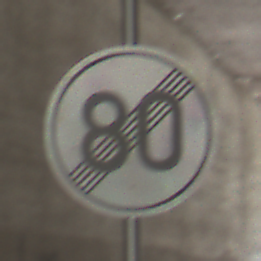
Verkehrszeichen: EndeGeschwindigkeit80
Umgebung: Roofed, Tunnel
Tageszeit: Midday
Wetter: NotSpecified
Licht: Natural
Jahreszeit: NotSpecified
Kontrast: MediumContrast